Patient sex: M
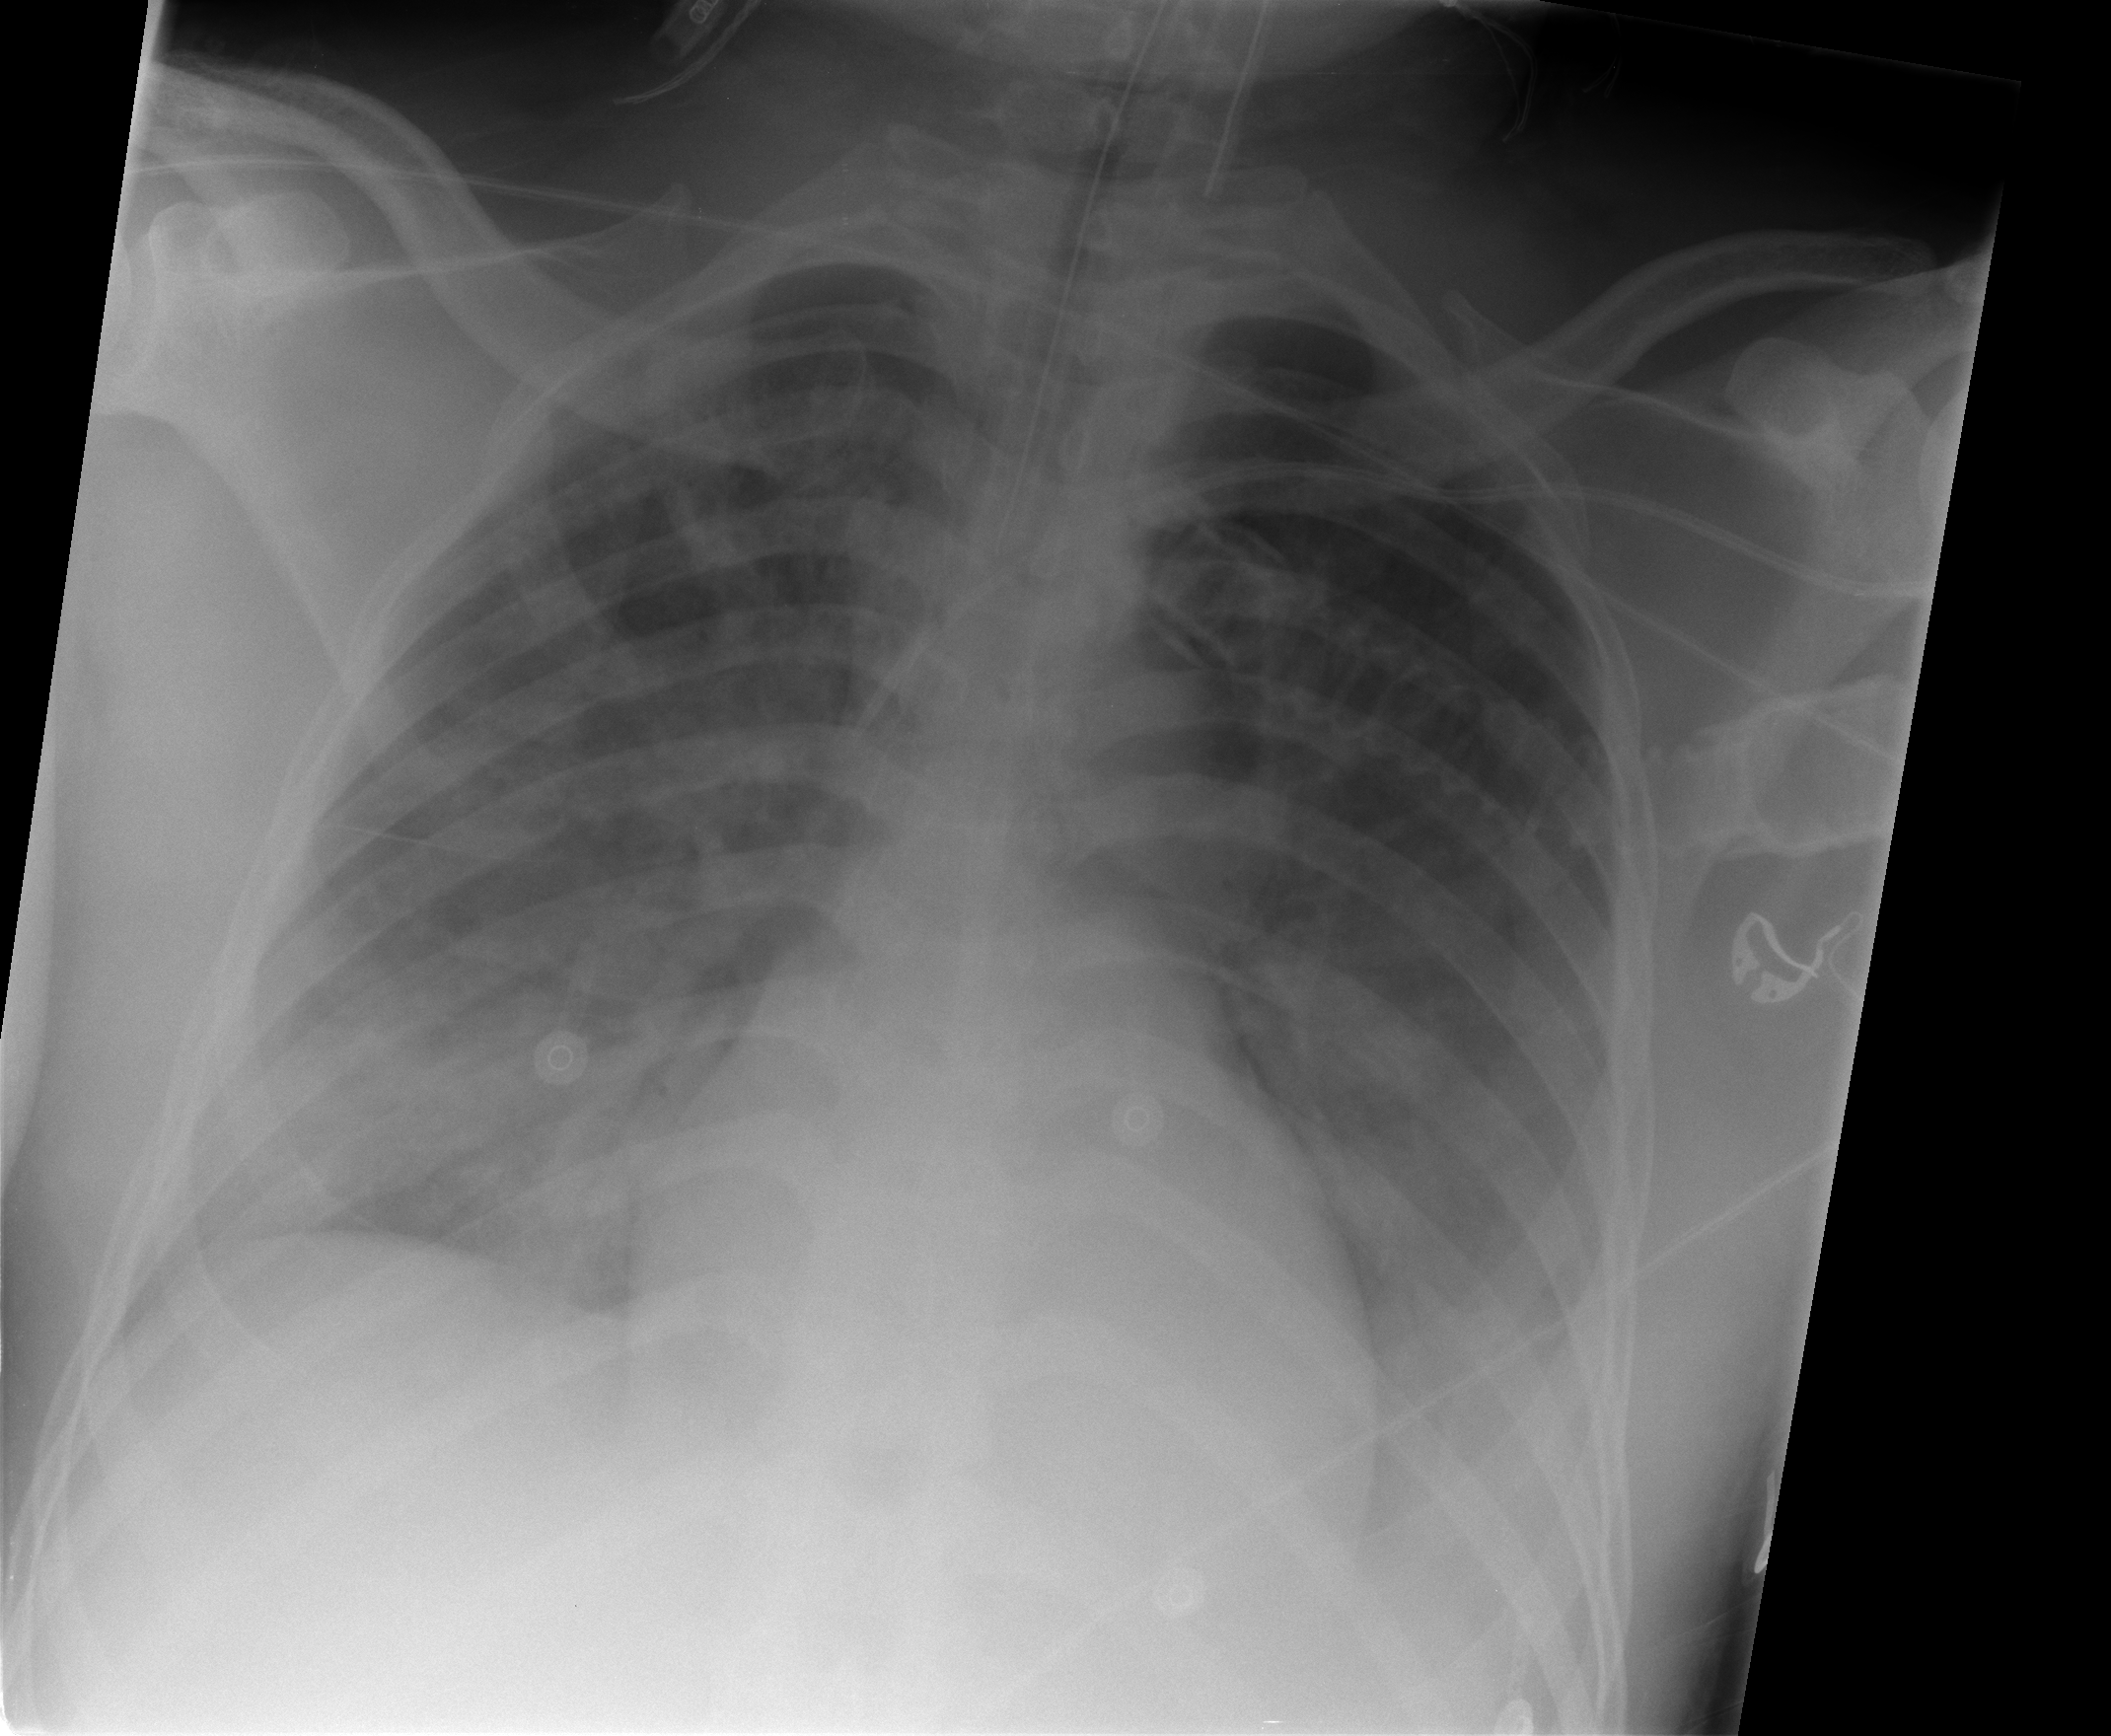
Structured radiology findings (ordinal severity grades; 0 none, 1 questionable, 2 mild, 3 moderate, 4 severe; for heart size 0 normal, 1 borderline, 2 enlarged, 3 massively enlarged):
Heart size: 0
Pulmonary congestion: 2
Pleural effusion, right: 2
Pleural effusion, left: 3
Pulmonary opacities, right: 2
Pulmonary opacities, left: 2
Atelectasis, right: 2
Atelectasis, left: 2